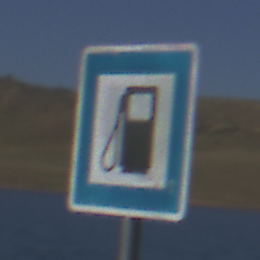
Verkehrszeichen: Tankstelle
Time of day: MorningAfternoon
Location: Outdoor (Nature)
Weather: Clear
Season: NotSpecified
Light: Natural